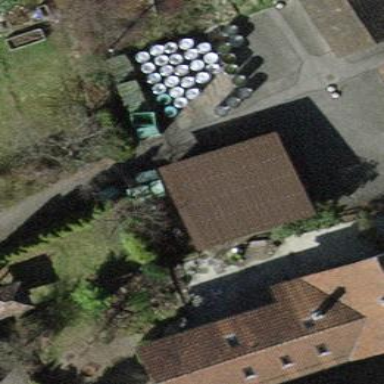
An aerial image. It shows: Garage building.